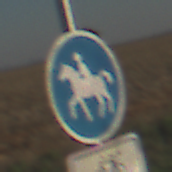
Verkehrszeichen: Reitweg
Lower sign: EinspurigeFahrzeugeFrei6
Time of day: SunriseSunset
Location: Outdoor (Nature)
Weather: Clear
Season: NotSpecified
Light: Natural